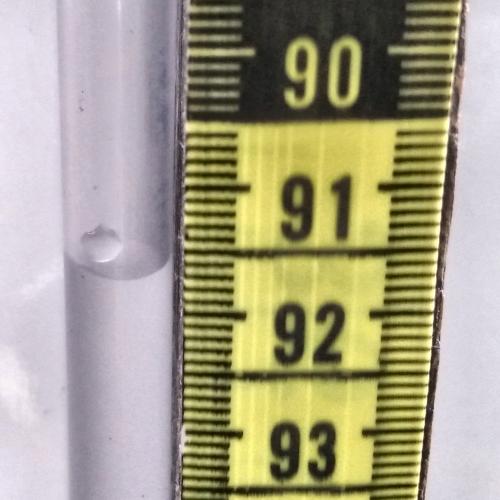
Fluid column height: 91.7 cm